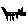
Label: cat